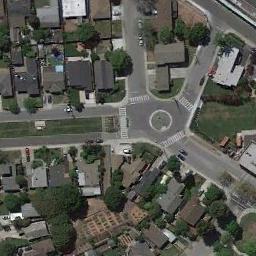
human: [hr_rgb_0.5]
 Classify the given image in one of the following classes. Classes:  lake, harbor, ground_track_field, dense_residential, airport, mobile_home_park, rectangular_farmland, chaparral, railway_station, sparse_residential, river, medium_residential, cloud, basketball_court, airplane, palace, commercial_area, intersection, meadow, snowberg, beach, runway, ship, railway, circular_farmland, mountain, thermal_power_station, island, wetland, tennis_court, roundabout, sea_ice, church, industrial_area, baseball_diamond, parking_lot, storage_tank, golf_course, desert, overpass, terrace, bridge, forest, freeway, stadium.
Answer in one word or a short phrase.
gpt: dense_residential